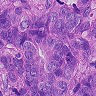
Metastatic tissue present: yes